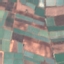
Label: PermanentCrop